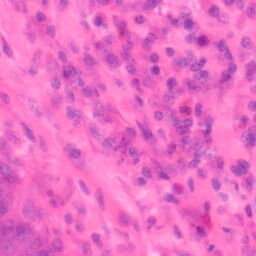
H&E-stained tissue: Colon